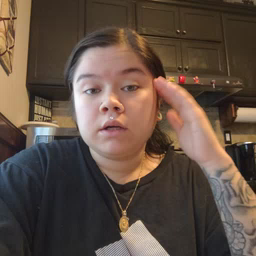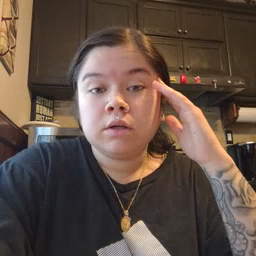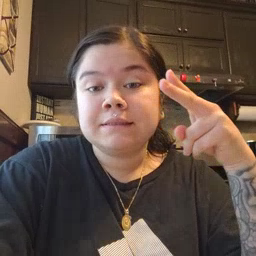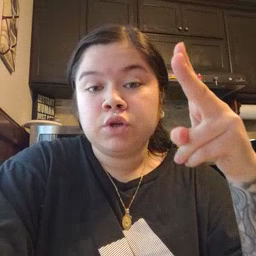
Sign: scissors